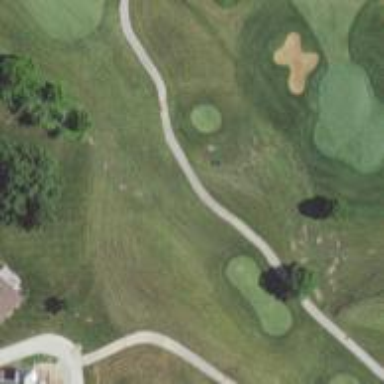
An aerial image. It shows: Path for both road and golf.